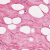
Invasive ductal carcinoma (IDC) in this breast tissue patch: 0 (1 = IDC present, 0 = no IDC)